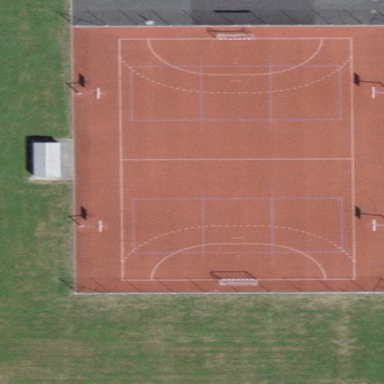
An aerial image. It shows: Multi-sport pitch with tartan surface for leisure activities on land.